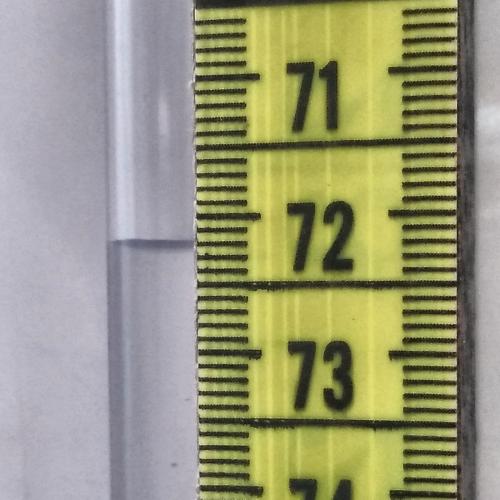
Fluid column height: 72.2 cm